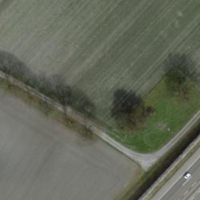
EUNIS habitat code: 57
Species observed at this site:
Tussilago farfara